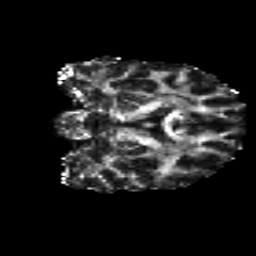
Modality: FA
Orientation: coronal
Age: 25
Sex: female
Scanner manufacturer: siemens
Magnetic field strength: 3 T
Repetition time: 8.8 s
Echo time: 0.085 s